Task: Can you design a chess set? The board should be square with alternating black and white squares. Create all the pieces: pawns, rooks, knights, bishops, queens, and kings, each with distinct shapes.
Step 3929:
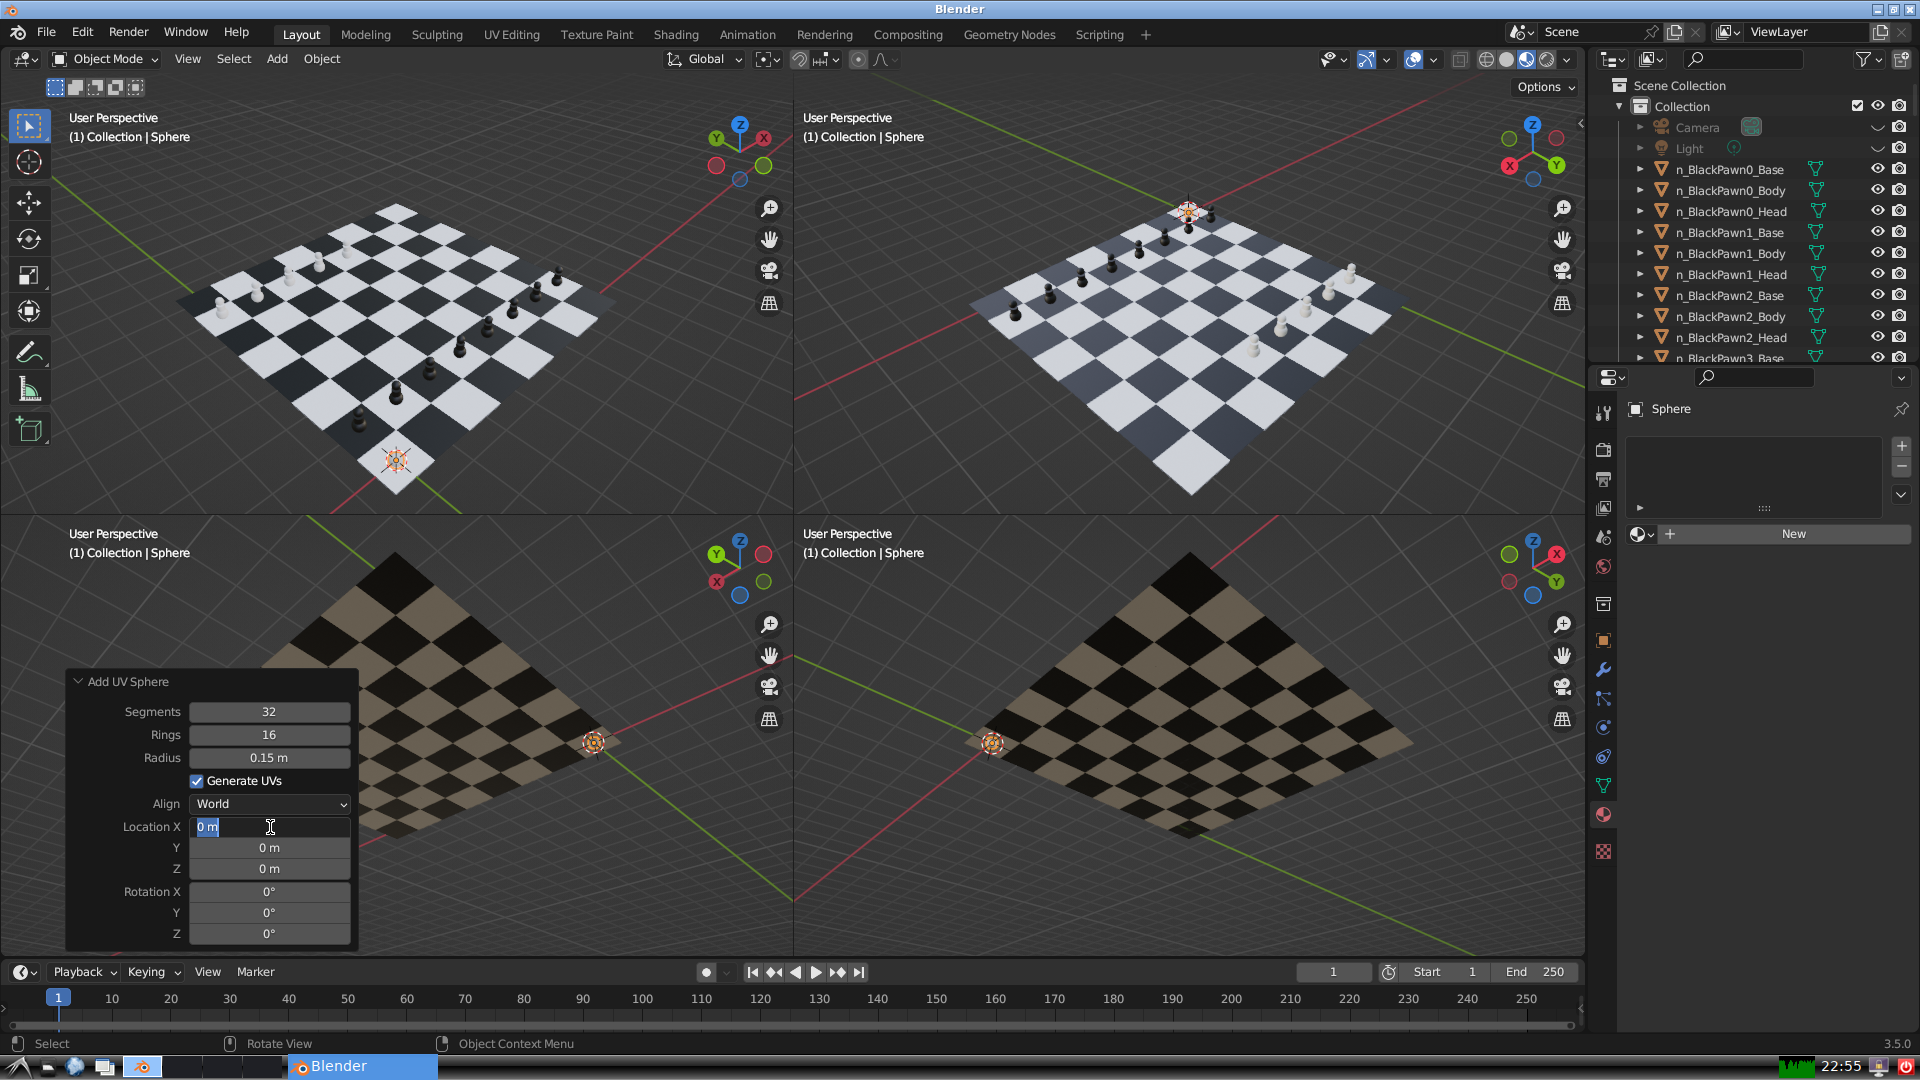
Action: input_text: 5.0